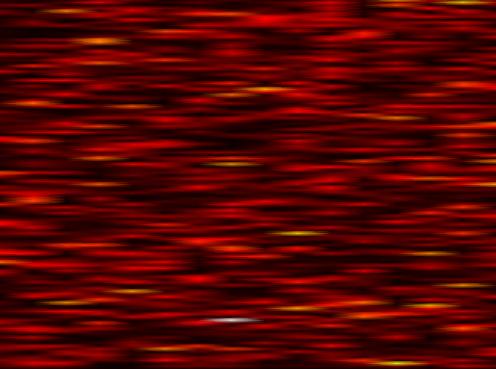
Label: FOFDM